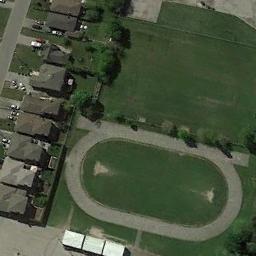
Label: ground_track_field